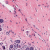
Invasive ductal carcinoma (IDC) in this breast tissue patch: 0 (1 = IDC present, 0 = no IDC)